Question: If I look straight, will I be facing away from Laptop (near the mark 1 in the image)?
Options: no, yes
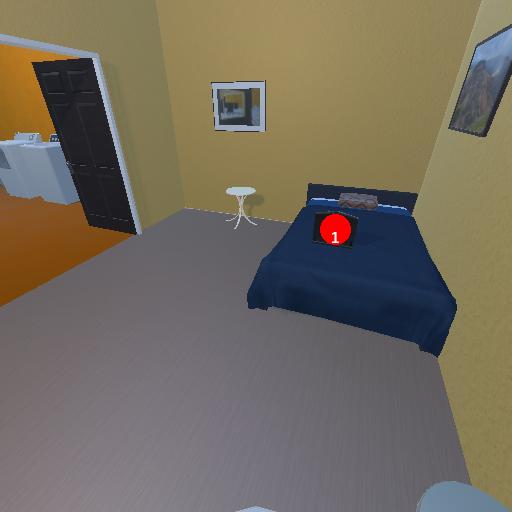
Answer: no